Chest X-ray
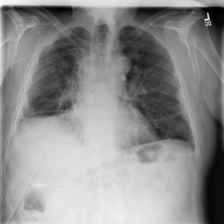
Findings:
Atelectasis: negative
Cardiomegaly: negative
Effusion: negative
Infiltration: negative
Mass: negative
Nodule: negative
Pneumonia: negative
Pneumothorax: negative
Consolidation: negative
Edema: negative
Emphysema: negative
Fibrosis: negative
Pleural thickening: negative
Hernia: negative